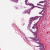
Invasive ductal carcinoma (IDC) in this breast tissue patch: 0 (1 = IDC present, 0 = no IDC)